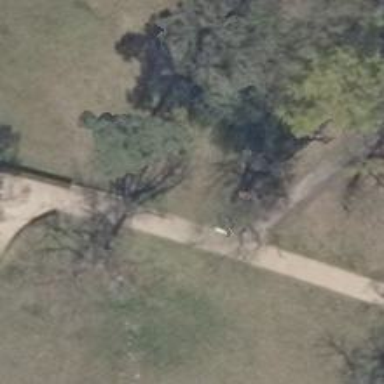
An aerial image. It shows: Single tag "natural: tree."